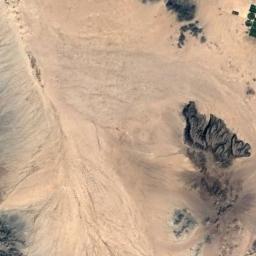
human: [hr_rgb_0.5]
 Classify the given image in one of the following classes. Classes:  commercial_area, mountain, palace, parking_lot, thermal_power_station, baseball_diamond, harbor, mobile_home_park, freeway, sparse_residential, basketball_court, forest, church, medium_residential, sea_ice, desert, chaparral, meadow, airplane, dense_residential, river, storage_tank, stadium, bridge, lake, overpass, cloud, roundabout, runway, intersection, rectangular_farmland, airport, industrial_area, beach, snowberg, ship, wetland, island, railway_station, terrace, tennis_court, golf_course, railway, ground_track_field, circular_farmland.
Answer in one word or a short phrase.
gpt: desert